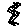
Label: zigzag